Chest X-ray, PA view. Patient: 49 years old, sex F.
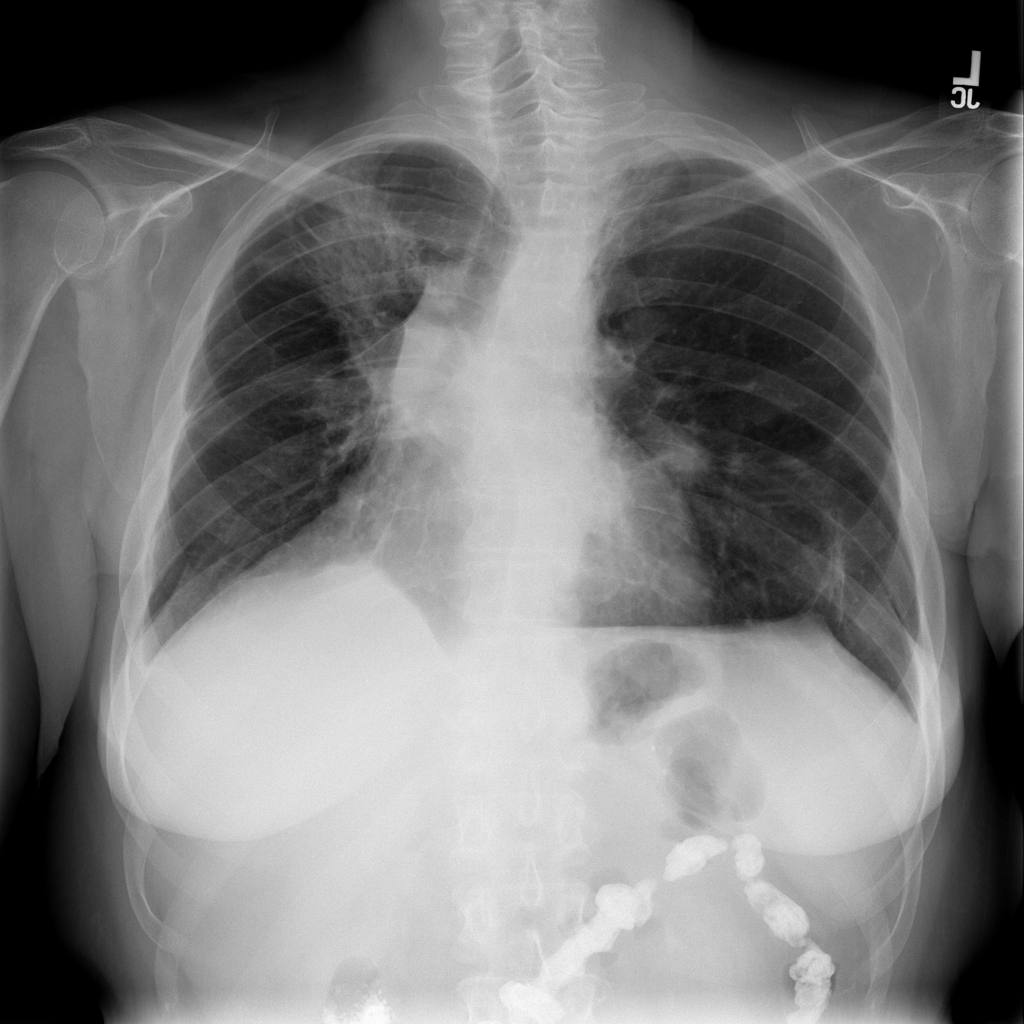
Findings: Mass, Pneumothorax